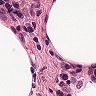
Metastatic tissue present: no